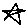
Label: star